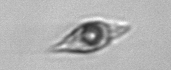
Label: Amphidinium